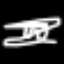
Label: pants